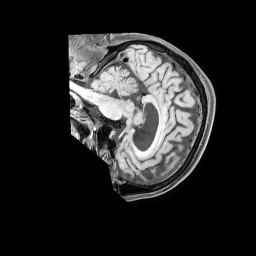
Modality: T1w
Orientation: sagittal
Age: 79
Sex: male
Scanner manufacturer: philips
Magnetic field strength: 3 T
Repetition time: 0.6 s
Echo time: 0.02833 s